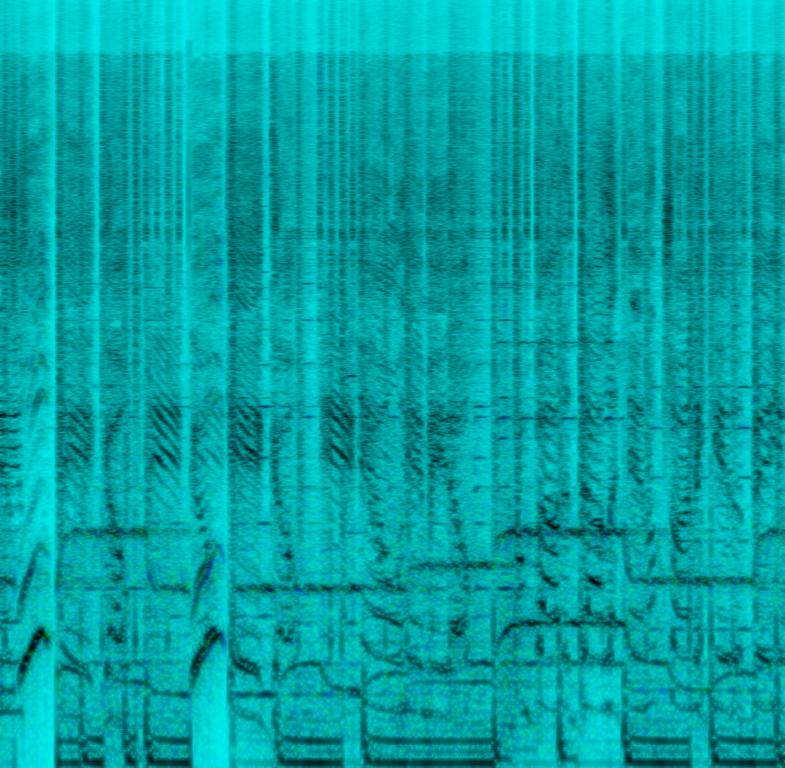
This is a trap piece. There is a male vocal rapping at the forefront accompanied by a repeating hollering vocal sample. A high-pitch synth is playing an ominous melody. There is a strong bass and an electronic drum beat with cicada hiatus at the rhythmic background. The atmosphere of the song is aggressive. The piece can be used in the soundtracks of crime movies/TV series that take place in the big city.